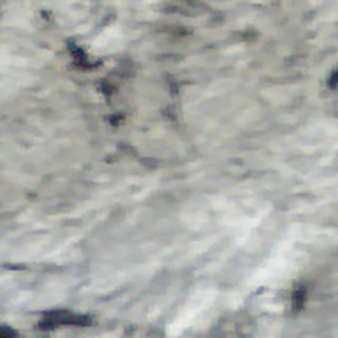
Label: other